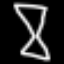
Label: hourglass